Question:
> - - - -
Set of (points, cartesian coordinate system).
- -
How to find the closest bounding border for the given point (for example one of the green points 1, 2, 3)? I can use only connected verticies.
- - - -
Find intersection of the vertical line (this line goes through question point) and the edge (between 2 verticies). I know 2 verticies now. How continue??
Can I use any algorithm from graph theory for this situation?
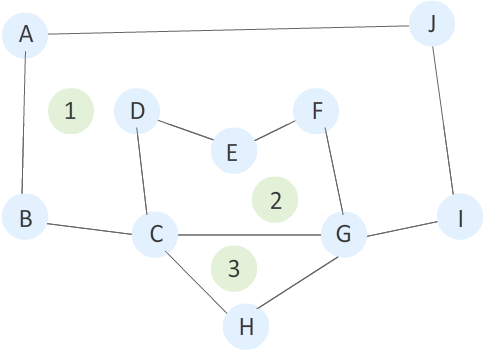
Answer: First, there are three corner cases in your idea, that must be dealt with:
- - -
This said,
Say you find an edge below the point. So you found 1 edge and 2 vertices. You can select the left vertex, compute the angle of the found edge relative to each segment originating from this vertex, and select the segment with the lowest angle. Then you follow this new edge to find a new vertex, and iterate.